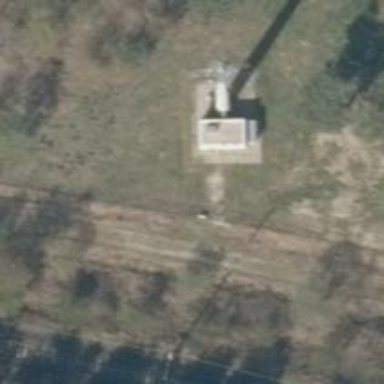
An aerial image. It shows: Mast structure.